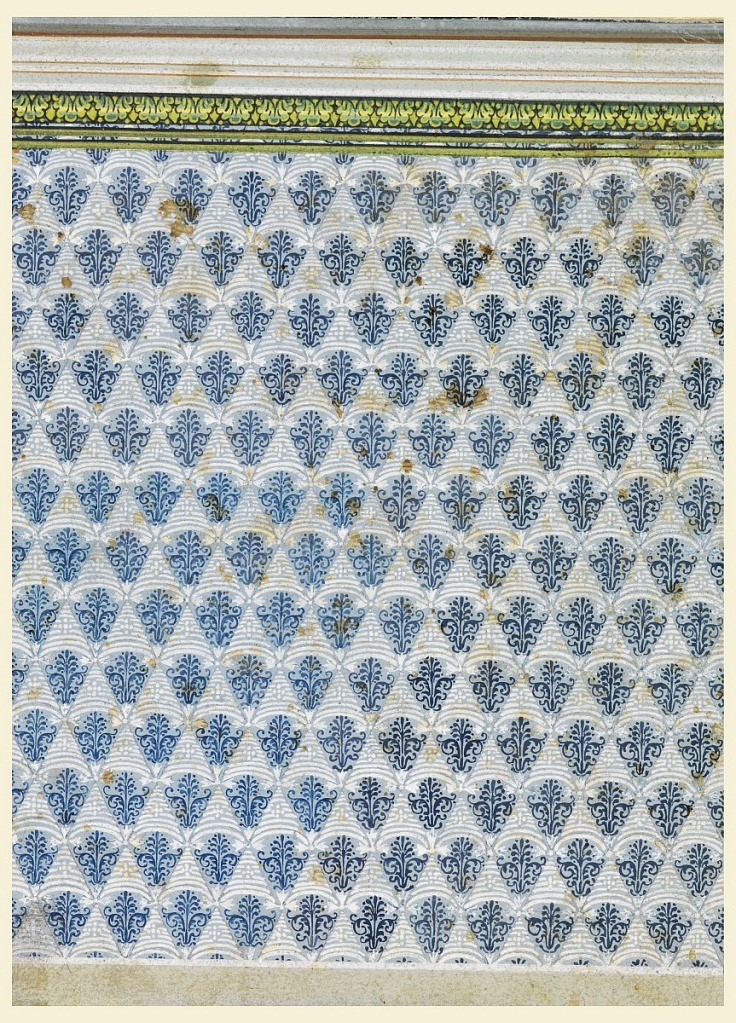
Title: Wallpaper Design
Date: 1840–60
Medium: Brush and gouache, graphite on white paper
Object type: Drawing
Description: A dado is shown at the bottom. On top is an entablature, with a green leaf molding at the bottom and an entablature. The light blue panel shows horizontal rows of two alternate motifs which are staggered in alternate rows. The motifs are palmette in lighter or darker blues and a white cone alternatively suggested. Two green lintels are drawn across the top.